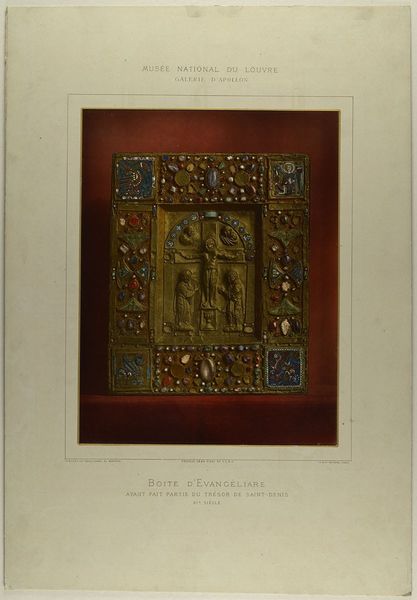
Künstler: Léon Vidal
Standort: Hamburg
Institution: Museum für Kunst und Gewerbe Hamburg
Schlagwörter: papier, foto, fotografie, photographie, photo, kunstgewerbe, kunsthandwerk, verfahren, lichtbild, objektstudie, kunstwerke, sachfotografie, industriedesign, bildwerke, angewandte und bildende kunst, hessische systematik, objektstudien, sachphotographie, reproduktionsfotografie, kunstreproduktion, reproduktionsphotographie, fotochromdruck, orell, füßli, photochromdruck, photochrom